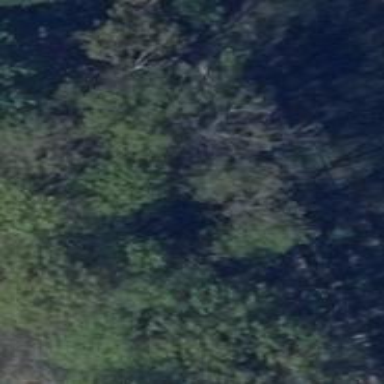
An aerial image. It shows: Forest area.